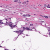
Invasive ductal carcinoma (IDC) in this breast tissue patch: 0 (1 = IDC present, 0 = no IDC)